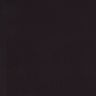
Metastatic tissue present: no